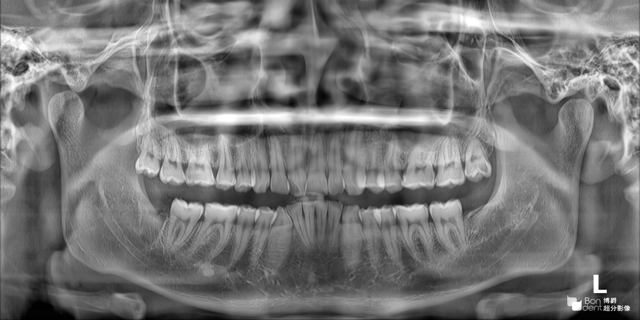
adult